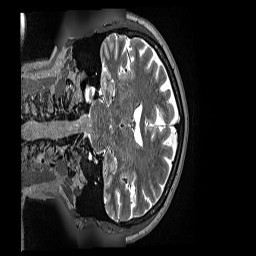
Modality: T2w
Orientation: coronal
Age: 62
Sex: female